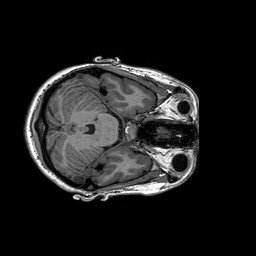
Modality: T1w
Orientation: coronal
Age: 23
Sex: female